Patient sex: F
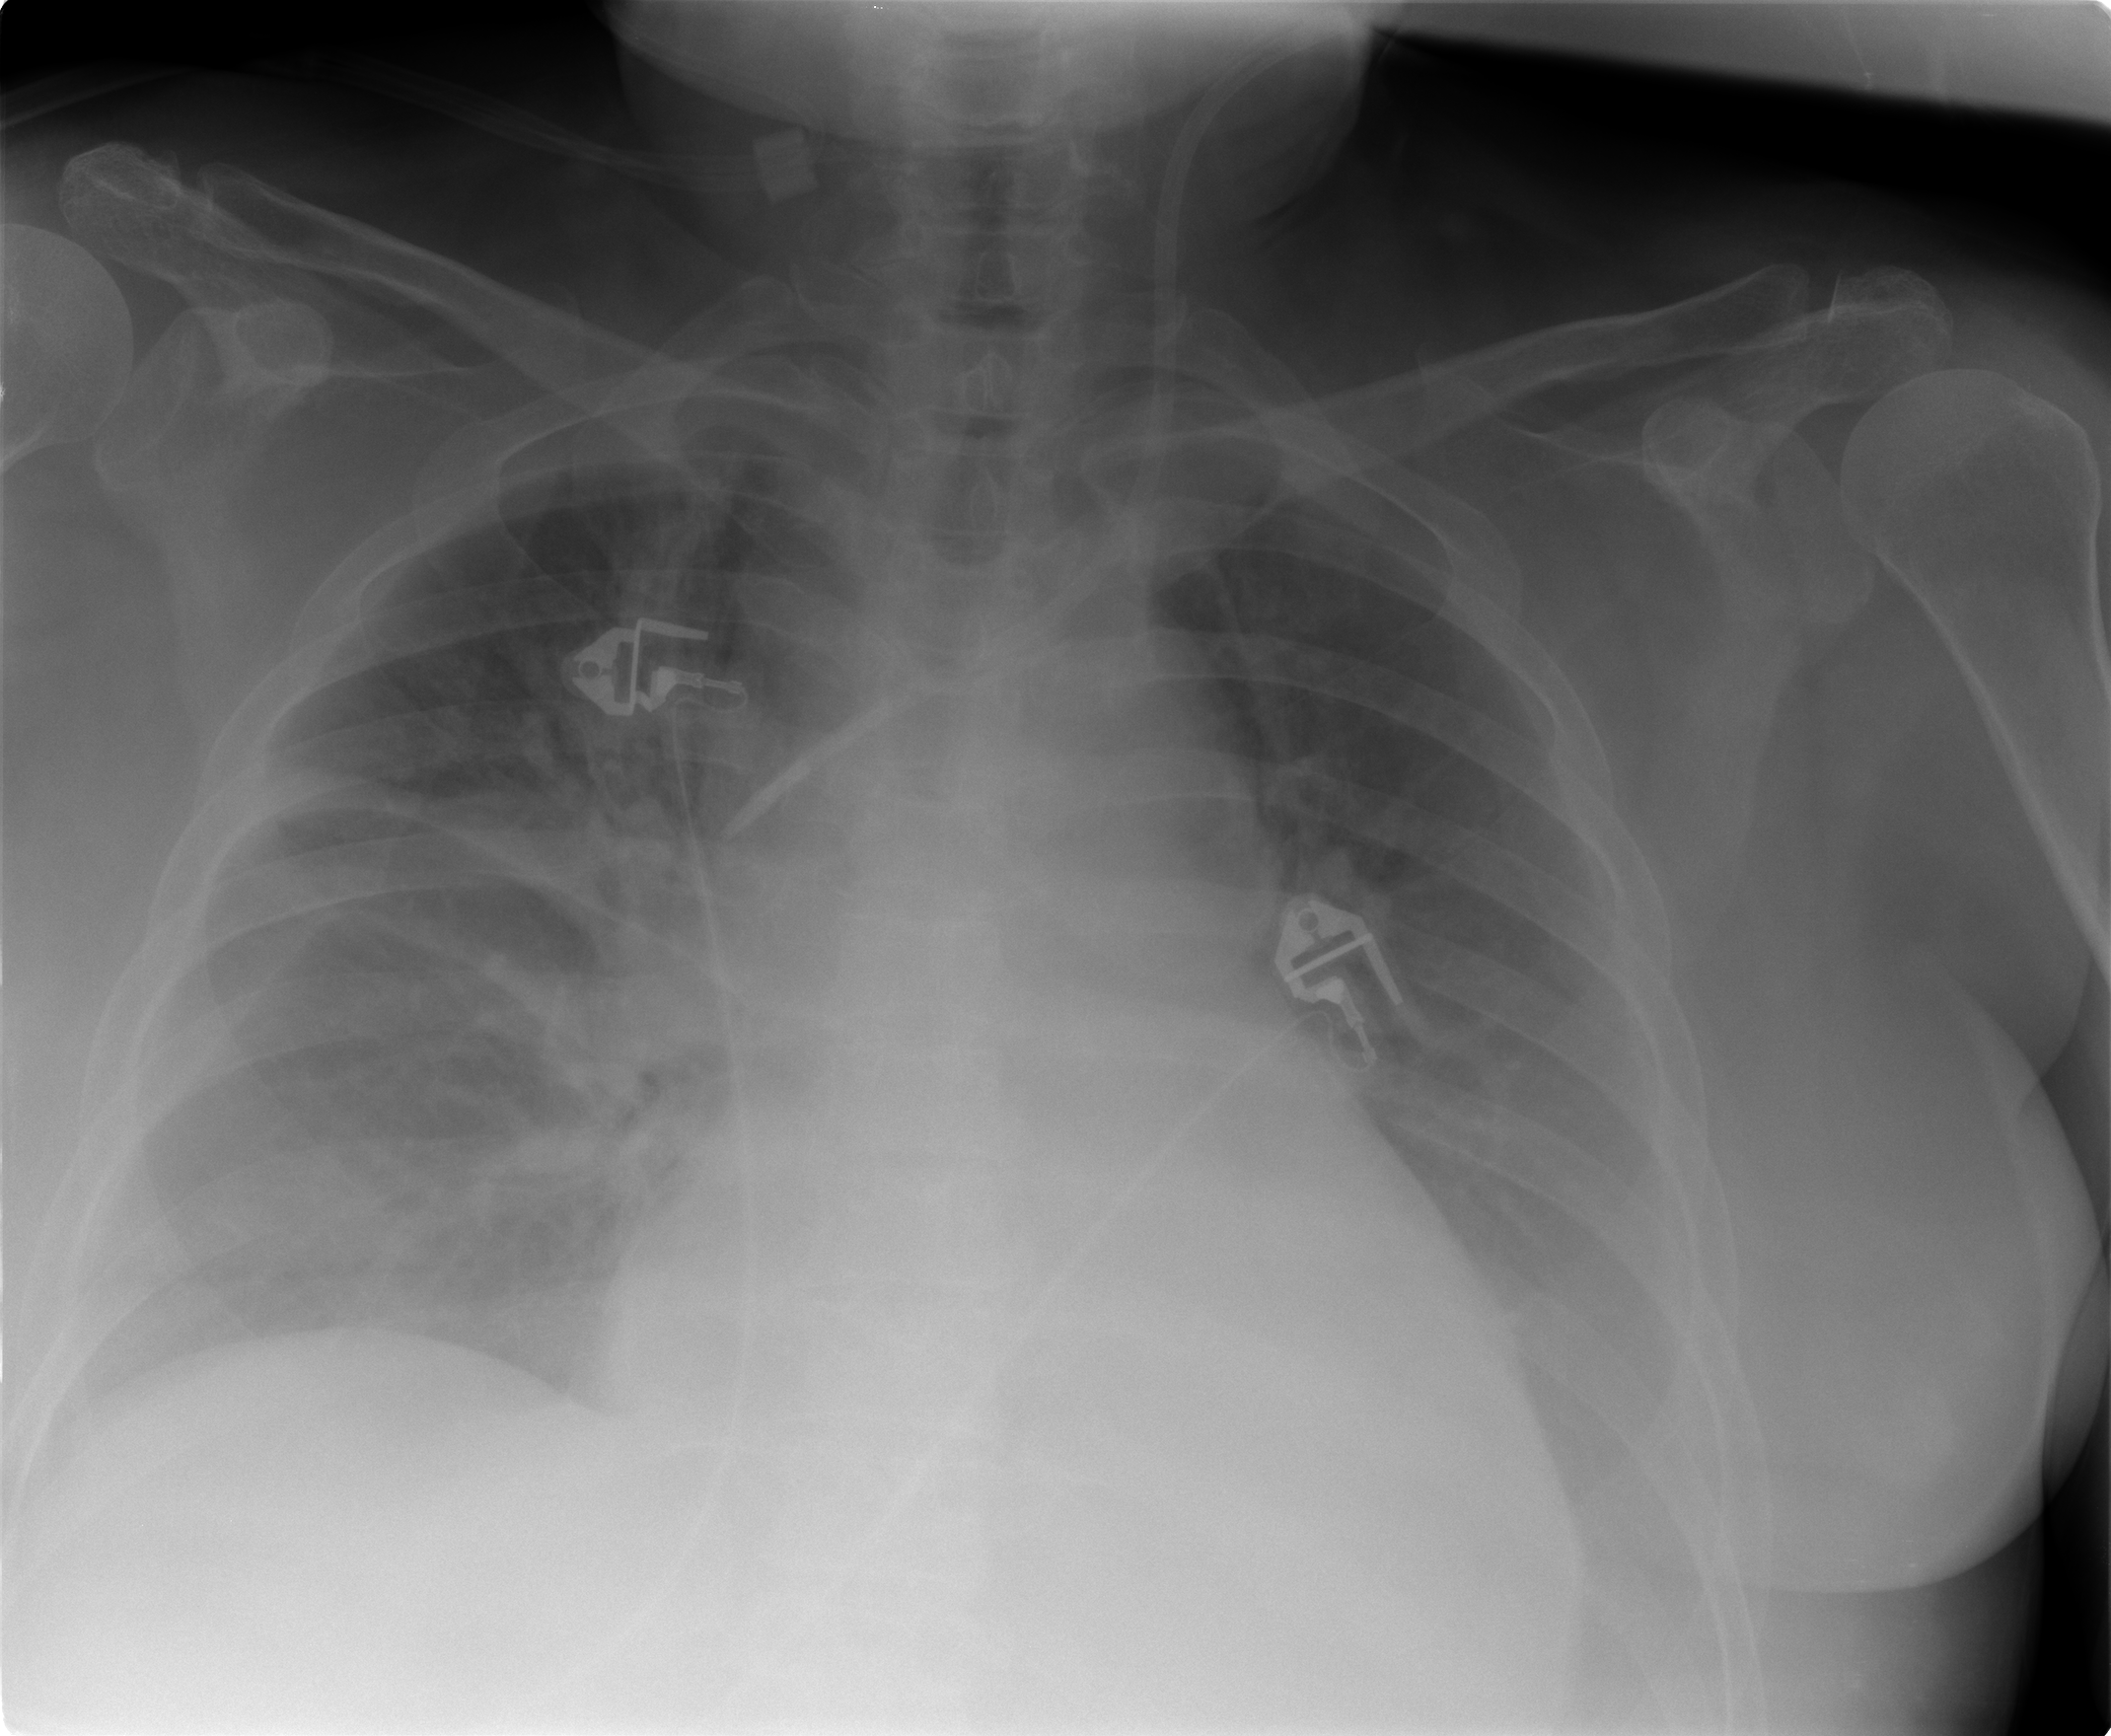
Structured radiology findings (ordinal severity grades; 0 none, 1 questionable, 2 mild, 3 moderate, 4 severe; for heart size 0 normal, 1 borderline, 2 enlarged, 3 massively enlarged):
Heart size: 1
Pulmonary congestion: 1
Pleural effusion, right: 2
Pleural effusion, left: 3
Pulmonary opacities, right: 1
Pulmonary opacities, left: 1
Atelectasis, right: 2
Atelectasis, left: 2